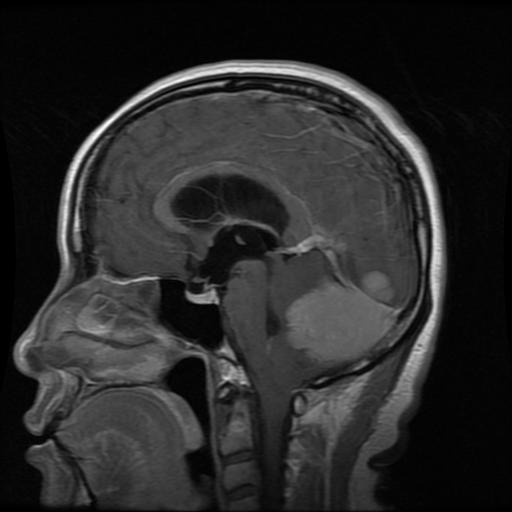
Label: meningioma